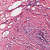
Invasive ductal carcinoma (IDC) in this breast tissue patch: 1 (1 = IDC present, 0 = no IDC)